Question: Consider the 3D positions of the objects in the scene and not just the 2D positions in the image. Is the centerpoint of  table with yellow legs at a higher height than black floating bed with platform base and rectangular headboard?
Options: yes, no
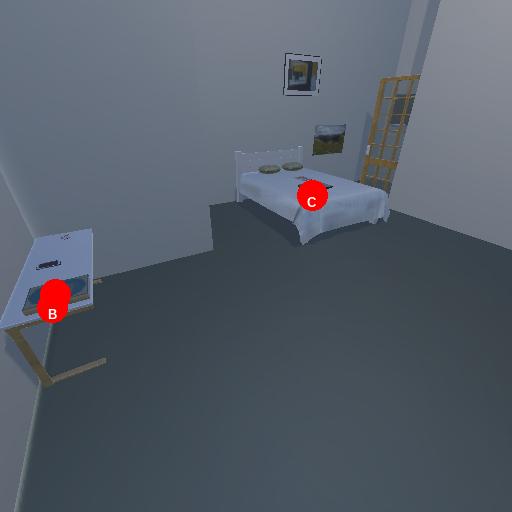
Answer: yes